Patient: sex F, age 65
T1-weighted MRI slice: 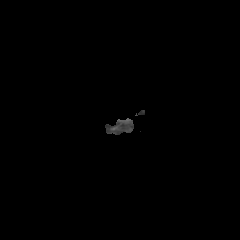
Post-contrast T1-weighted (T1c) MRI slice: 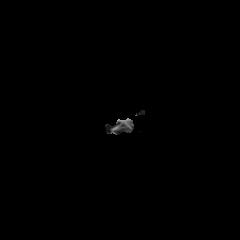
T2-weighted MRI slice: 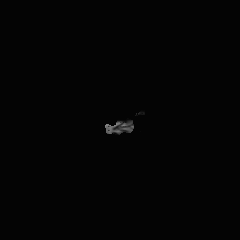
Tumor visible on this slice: no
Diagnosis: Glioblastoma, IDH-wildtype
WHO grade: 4